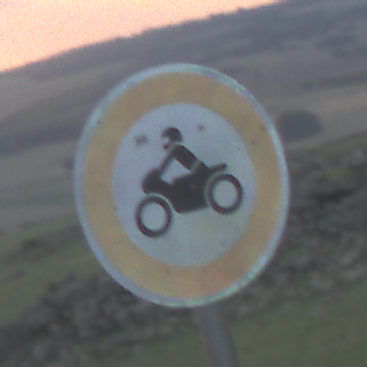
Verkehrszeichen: VerbotKraftraeder
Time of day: SunriseSunset
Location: Outdoor (Nature)
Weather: PartlyCloudy
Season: NotSpecified
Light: Natural